Interaction volume radius: 10 \u00c5
Interaction volume height: 35 \u00c5
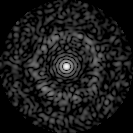
Disorder parameter: 0.8311